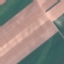
Land use / land cover class: AnnualCrop